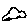
Label: car